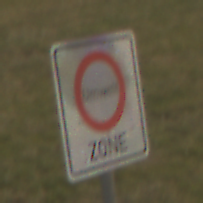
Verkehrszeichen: BeginnUmweltzone
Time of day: SunriseSunset
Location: Outdoor (Nature)
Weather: PartlyCloudy
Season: NotSpecified
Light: Natural